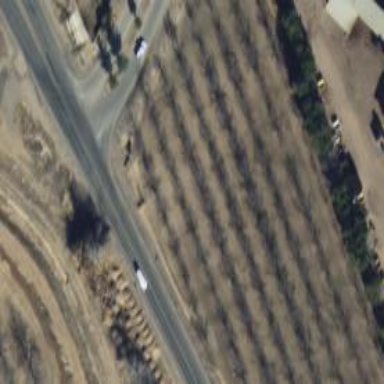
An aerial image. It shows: Orchard.